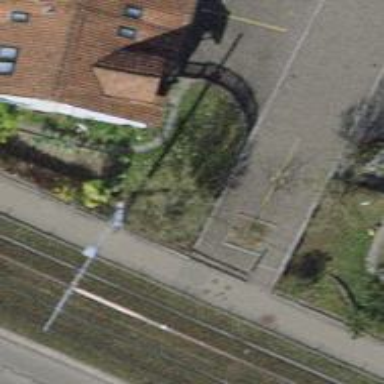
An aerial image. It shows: Bollard barrier.